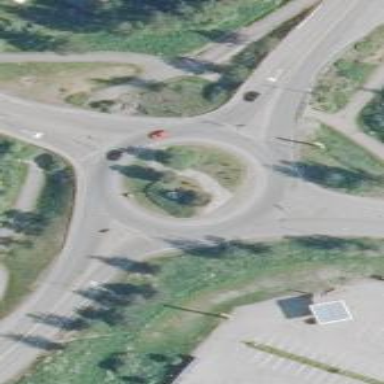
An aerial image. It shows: Roundabout on trunk road with asphalt surface.